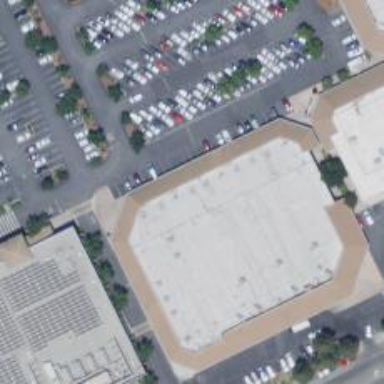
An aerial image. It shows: Bowling alley designated for the sport of bowls.